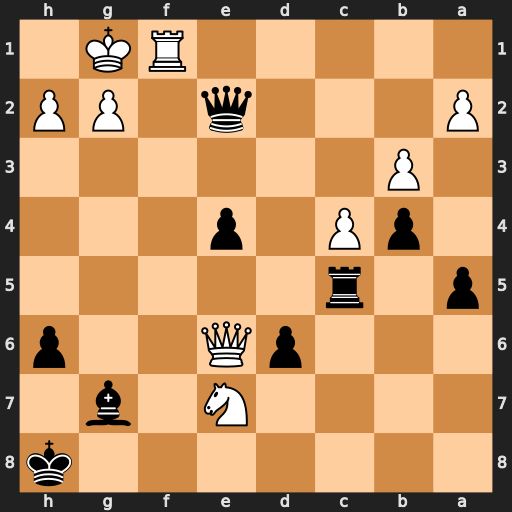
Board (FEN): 7k/4N1b1/3pQ2p/p1r5/1pP1p3/1P6/P3q1PP/5RK1
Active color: b
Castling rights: -
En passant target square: -
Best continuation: Bd4+ Kh1 Qxf1#